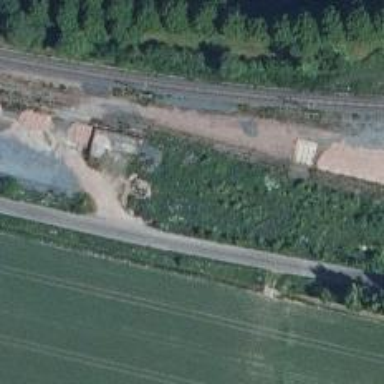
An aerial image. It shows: Loading ramp for railways.